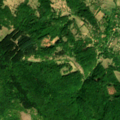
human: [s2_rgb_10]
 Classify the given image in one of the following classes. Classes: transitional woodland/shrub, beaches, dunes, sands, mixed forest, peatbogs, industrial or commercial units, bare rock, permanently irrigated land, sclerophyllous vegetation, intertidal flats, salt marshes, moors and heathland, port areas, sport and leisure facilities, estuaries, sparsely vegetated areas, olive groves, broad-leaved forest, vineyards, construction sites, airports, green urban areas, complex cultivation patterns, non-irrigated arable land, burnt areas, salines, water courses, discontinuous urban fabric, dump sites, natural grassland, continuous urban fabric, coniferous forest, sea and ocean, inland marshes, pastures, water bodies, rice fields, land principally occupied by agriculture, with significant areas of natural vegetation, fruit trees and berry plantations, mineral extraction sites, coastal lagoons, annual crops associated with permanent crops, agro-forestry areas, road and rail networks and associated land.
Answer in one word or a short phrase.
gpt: complex cultivation patterns, land principally occupied by agriculture, with significant areas of natural vegetation, broad-leaved forest, transitional woodland/shrub